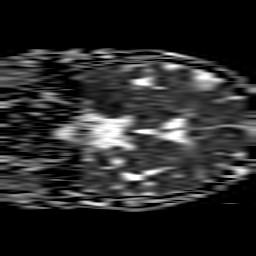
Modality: ADC
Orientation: coronal
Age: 74
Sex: female
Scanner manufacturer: philips
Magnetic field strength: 1.5 T
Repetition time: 3.54 s
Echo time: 0.09411 s